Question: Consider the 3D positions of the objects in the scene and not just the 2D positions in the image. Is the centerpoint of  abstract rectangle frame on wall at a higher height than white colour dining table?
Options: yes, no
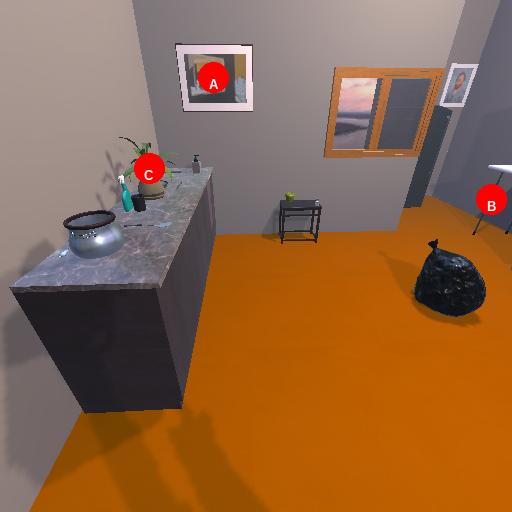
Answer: yes